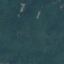
Land use / land cover: Forest